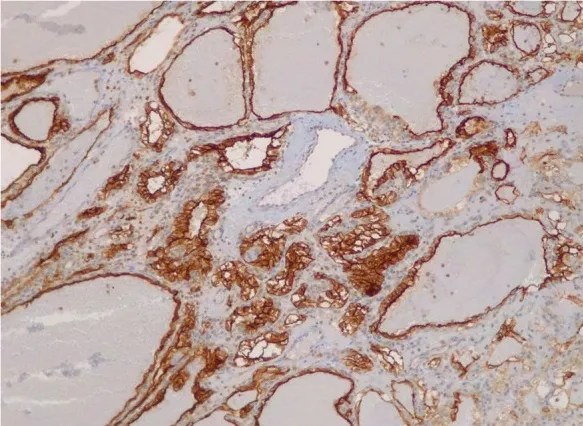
Immunohistochemical staining with CD10 and Keratin CAM5.2 which are positive. The immunohistochemical profile is compatible with clear cell renal carcinoma metastases.
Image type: pathology (immunostaining)